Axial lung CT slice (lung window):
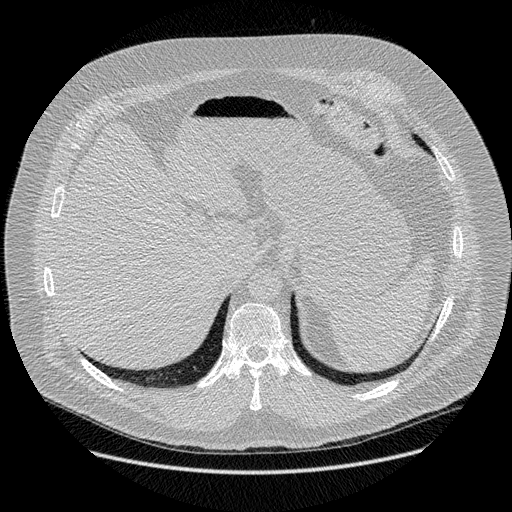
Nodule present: no